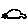
Label: car